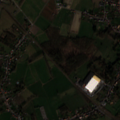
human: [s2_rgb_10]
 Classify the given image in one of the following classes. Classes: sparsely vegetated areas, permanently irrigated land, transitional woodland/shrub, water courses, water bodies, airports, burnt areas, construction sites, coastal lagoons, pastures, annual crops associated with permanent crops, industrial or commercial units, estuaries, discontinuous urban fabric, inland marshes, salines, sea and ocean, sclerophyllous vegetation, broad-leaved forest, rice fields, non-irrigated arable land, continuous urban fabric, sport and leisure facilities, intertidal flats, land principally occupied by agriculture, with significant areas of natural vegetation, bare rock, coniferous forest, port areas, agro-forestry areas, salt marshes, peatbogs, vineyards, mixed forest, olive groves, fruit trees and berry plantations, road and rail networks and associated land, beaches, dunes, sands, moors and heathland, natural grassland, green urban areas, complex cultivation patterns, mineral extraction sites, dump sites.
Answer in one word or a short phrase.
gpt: discontinuous urban fabric, pastures, complex cultivation patterns, land principally occupied by agriculture, with significant areas of natural vegetation, broad-leaved forest, moors and heathland, water courses